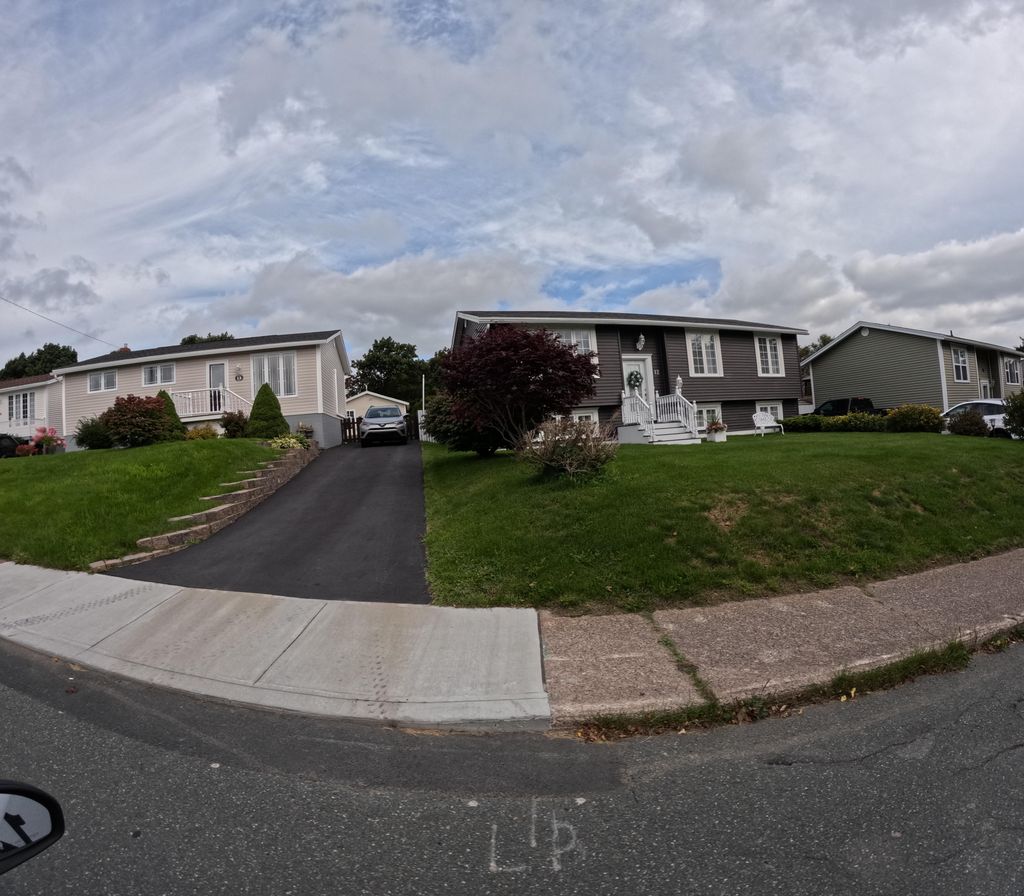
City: st_johns